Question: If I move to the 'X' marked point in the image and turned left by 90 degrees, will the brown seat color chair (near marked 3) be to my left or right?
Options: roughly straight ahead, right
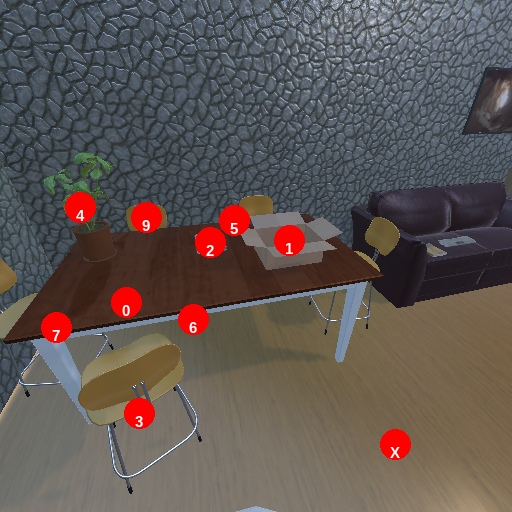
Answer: roughly straight ahead